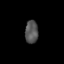
Tissue: lung
Cell type: Epithelial cells
Senescence score: 0.2082
Nuclear area (px): 291
Mean DAPI intensity: 84.68